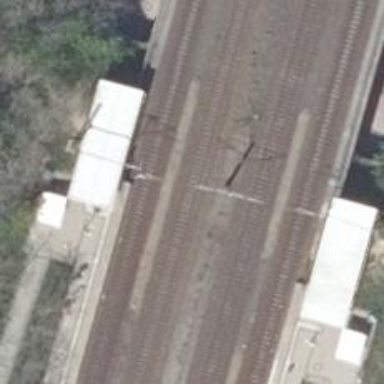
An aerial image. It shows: Railway track with contact lines for electrification.